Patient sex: M
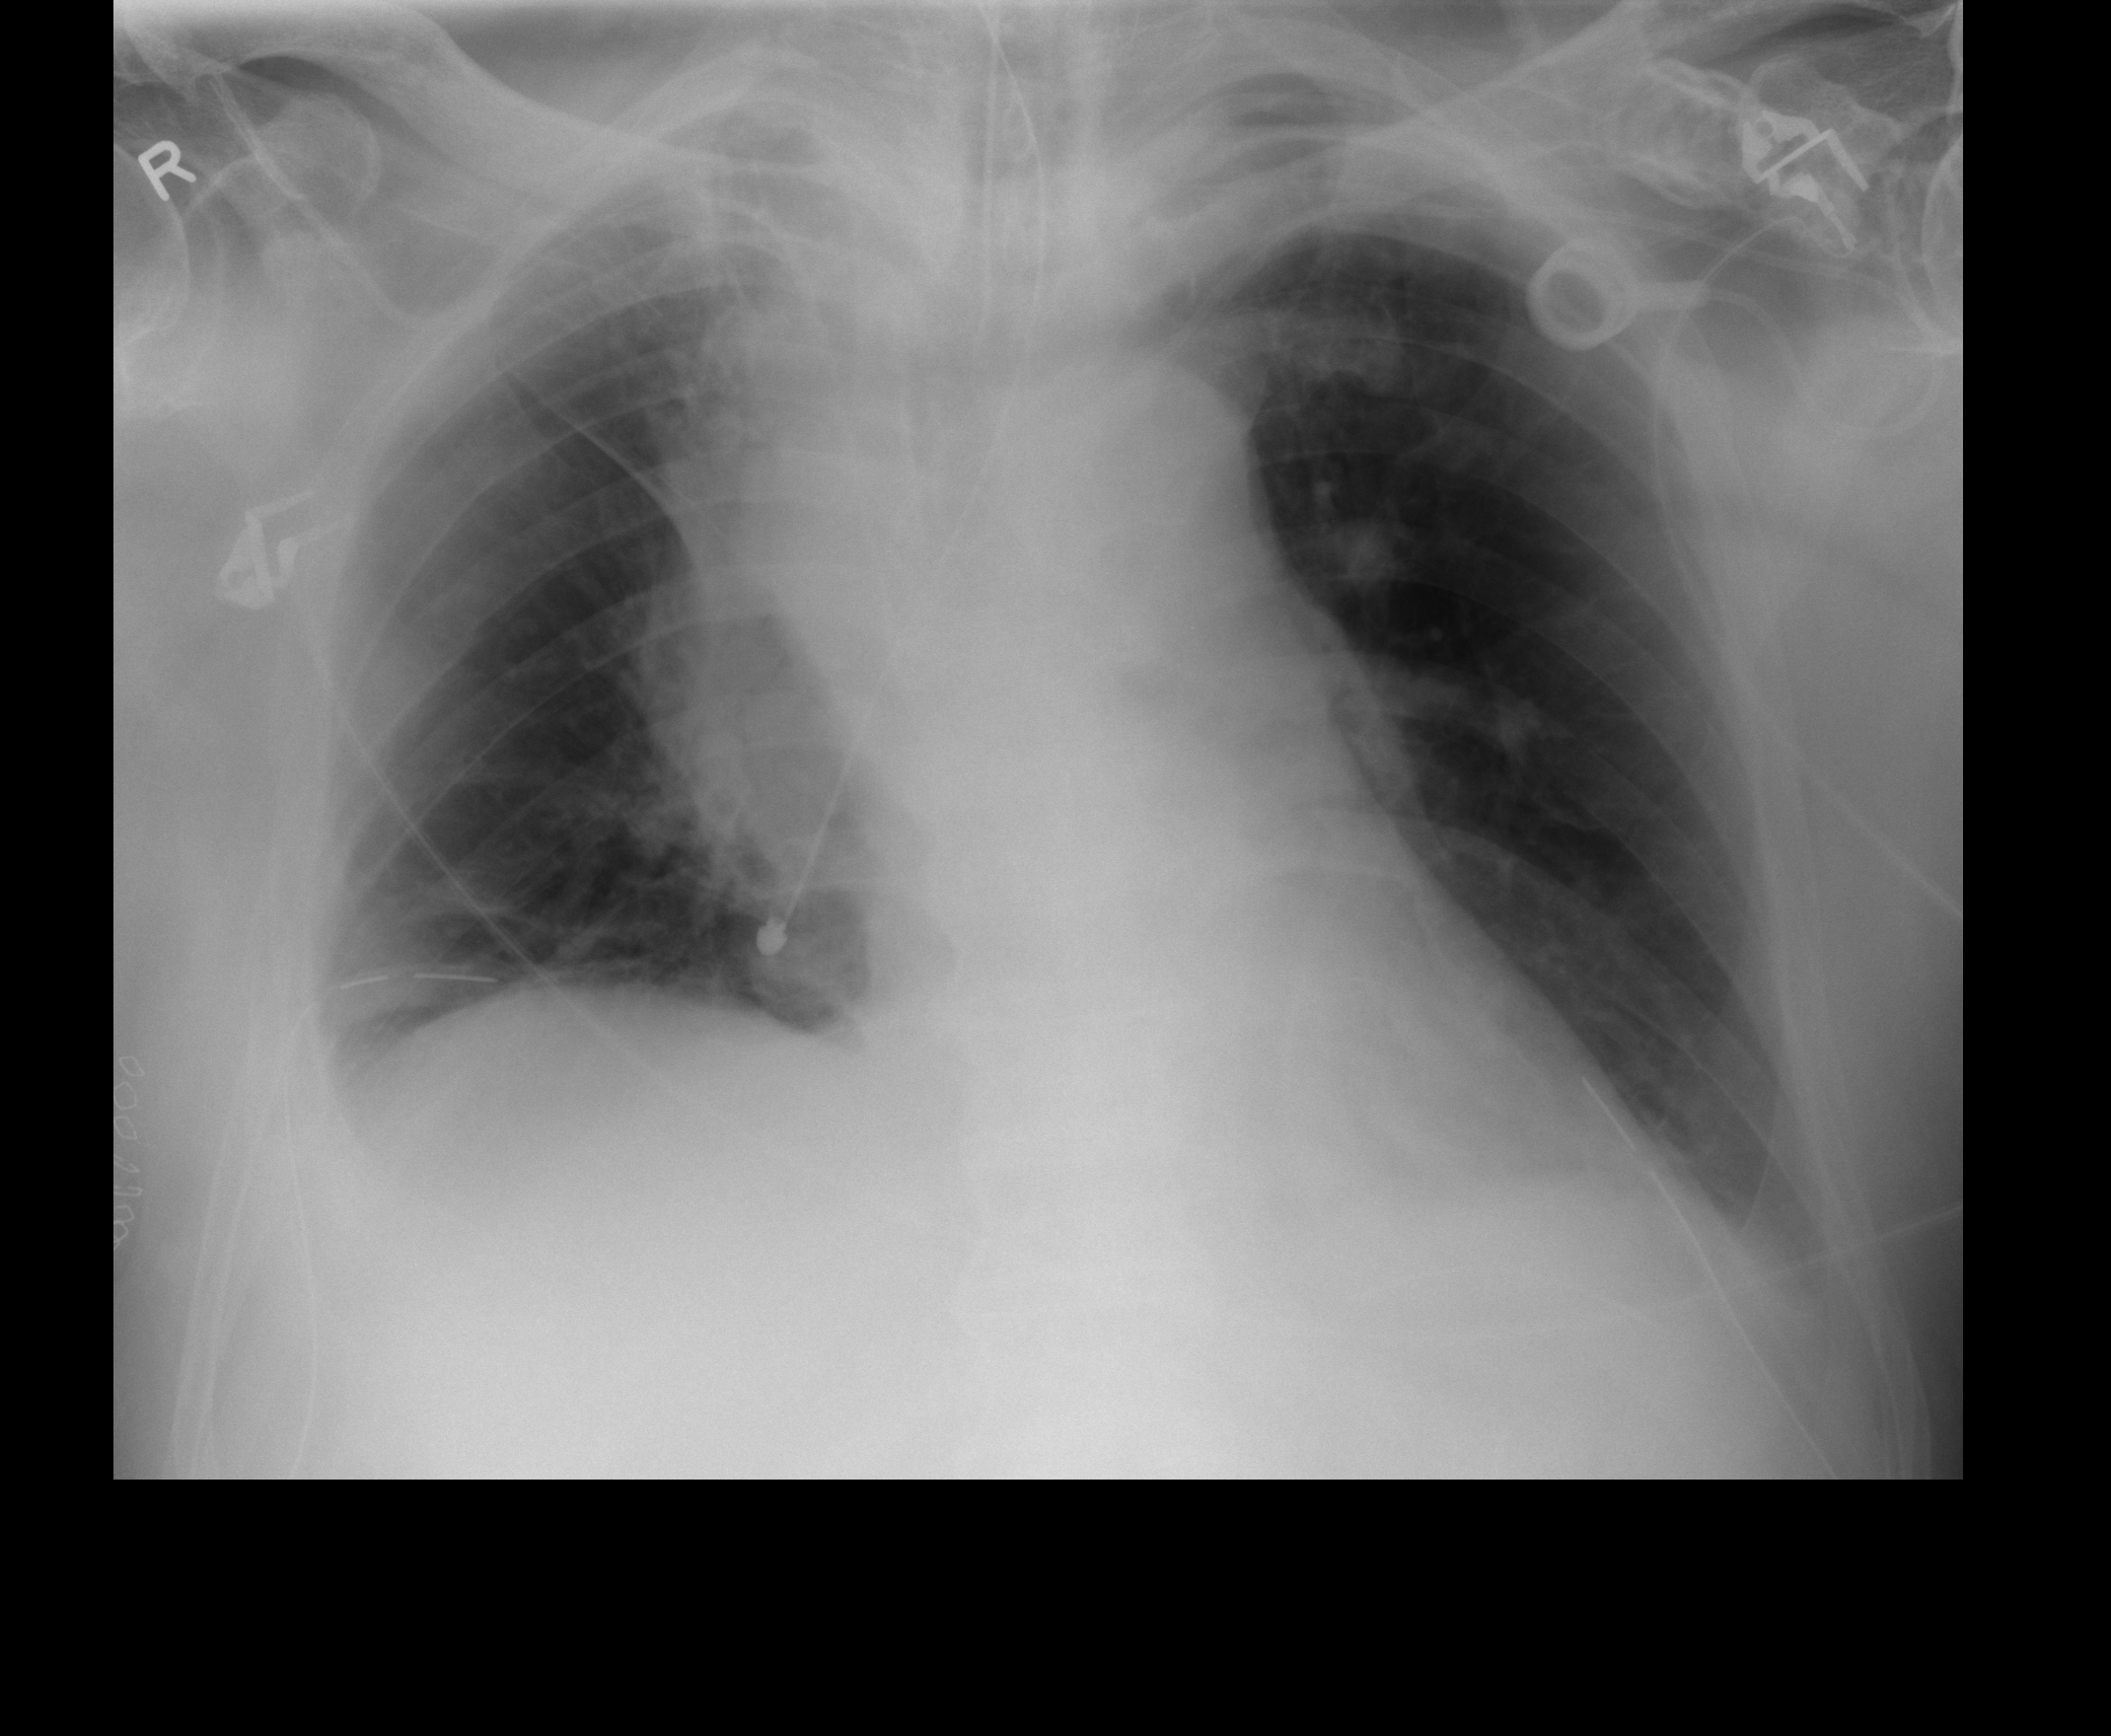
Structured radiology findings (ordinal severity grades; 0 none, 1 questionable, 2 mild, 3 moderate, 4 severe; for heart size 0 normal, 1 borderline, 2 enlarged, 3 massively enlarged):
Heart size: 1
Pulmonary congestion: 1
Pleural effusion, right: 2
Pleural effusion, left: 2
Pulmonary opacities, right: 1
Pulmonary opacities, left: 1
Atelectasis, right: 2
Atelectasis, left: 2